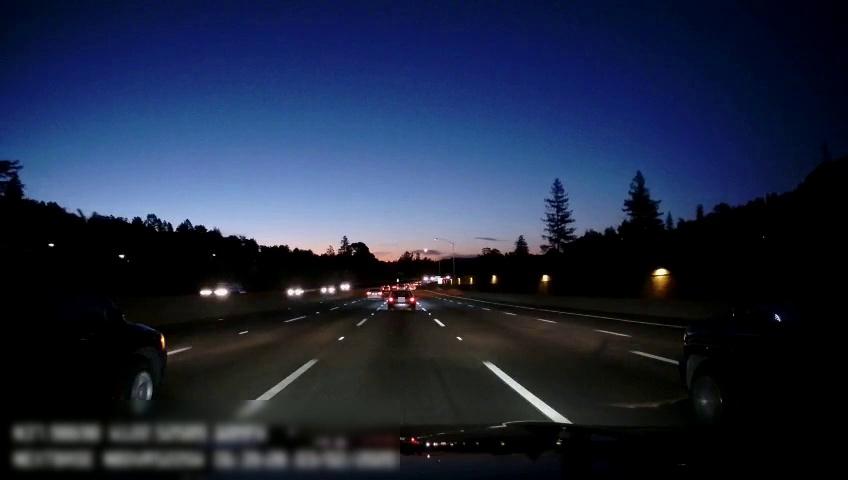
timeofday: Night
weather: Other
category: Drivable Space
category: Vehicles | Car
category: Vehicles | Car
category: Vehicles | SUV
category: Vehicles | SUV
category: Vehicles | SUV
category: Vehicles | Car
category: Vehicles | SUV
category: Lanes | Alternate Lane
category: Lanes | Alternate Lane
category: Lanes | Current Lane
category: Lanes | Current Lane
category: Lanes | Alternate Lane
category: Lanes | Alternate Lane
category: Lanes | Alternate Lane